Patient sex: M
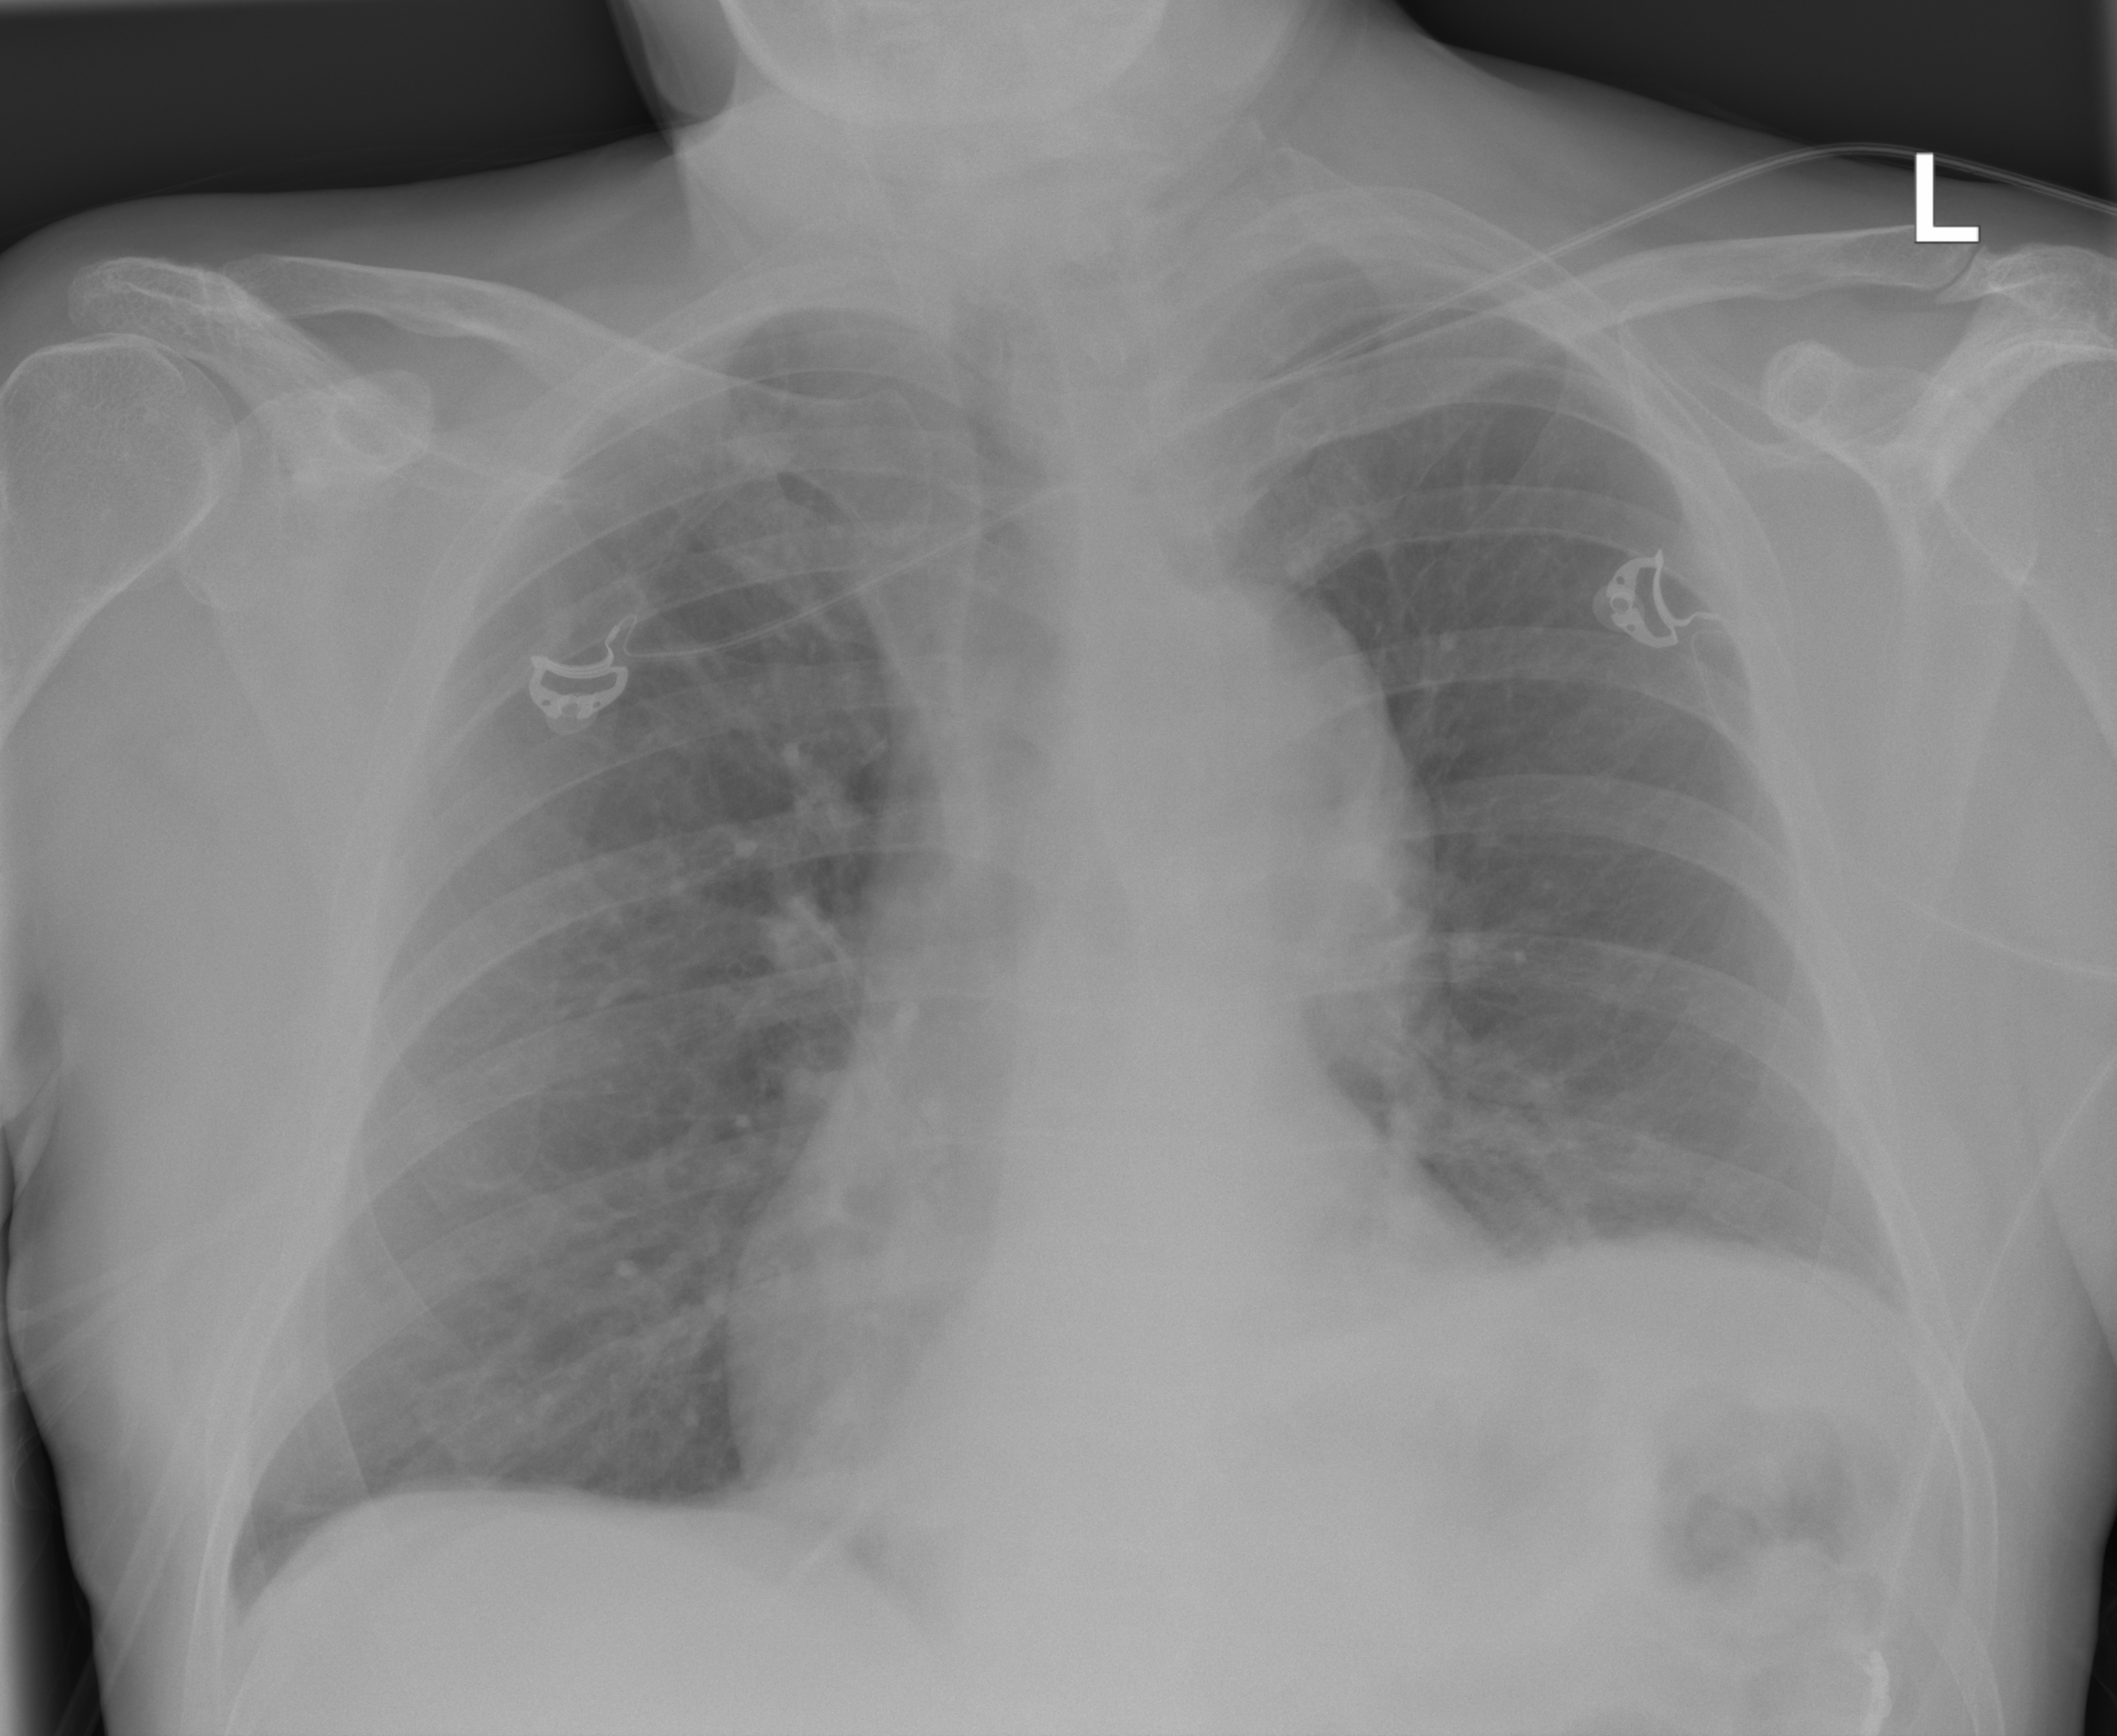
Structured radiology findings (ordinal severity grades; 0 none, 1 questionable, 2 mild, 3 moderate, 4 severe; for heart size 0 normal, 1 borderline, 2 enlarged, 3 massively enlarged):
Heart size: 0
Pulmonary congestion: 0
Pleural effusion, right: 0
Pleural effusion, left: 2
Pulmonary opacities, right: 2
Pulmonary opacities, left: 0
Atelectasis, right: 0
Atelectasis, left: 0